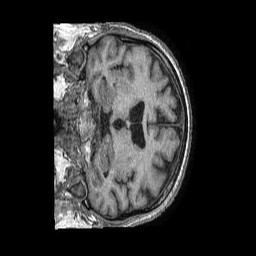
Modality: T1w
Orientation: coronal
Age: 62
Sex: male
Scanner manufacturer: philips
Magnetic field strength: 1.5 T
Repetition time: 0.007525 s
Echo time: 0.003419 s